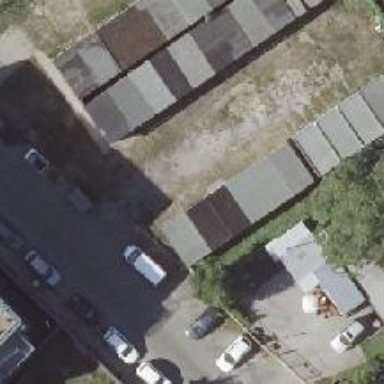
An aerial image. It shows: Group of garages.